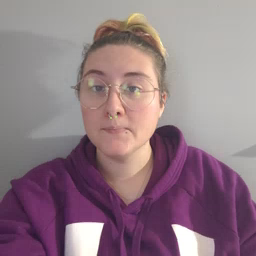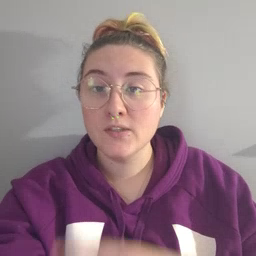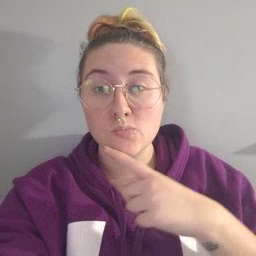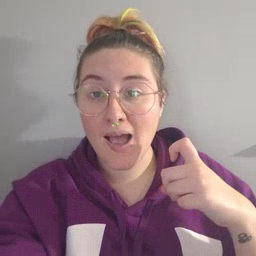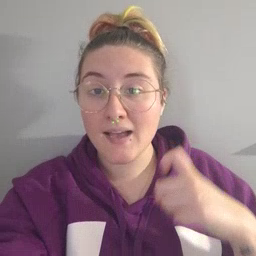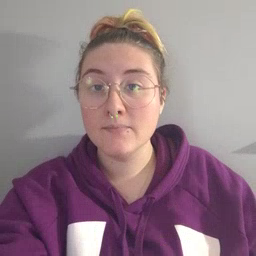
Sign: dry